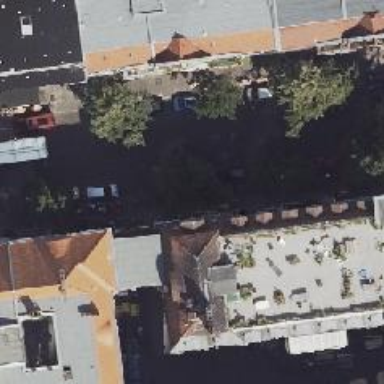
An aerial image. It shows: Bicycle parking located on the sidewalk.